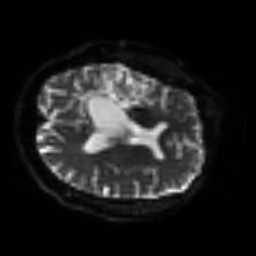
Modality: sbref
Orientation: axial
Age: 49
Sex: male
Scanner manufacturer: siemens
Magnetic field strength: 3 T
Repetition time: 3.2 s
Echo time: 0.081 s